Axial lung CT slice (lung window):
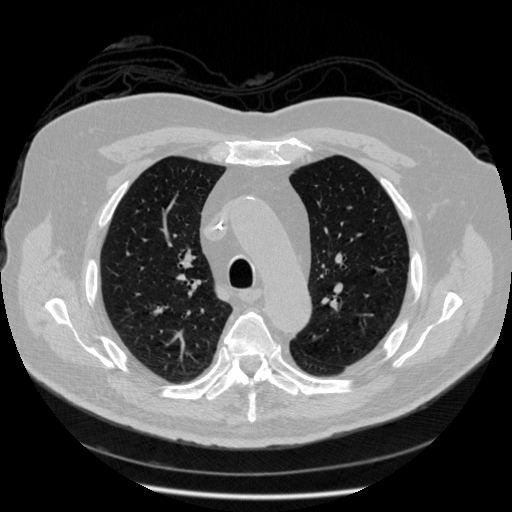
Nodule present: yes
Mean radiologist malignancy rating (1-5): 2.5